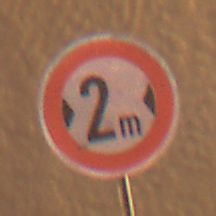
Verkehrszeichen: TatsaechlicheBreite2
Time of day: Night
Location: Outdoor (Urban)
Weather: Clear
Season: NotSpecified
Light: Artificial